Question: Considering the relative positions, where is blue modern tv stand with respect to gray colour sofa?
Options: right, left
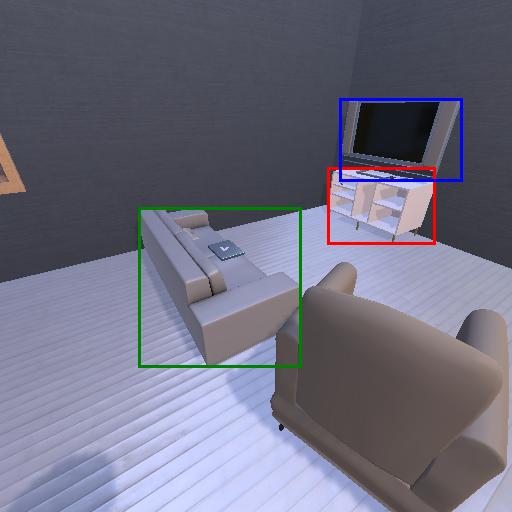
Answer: right